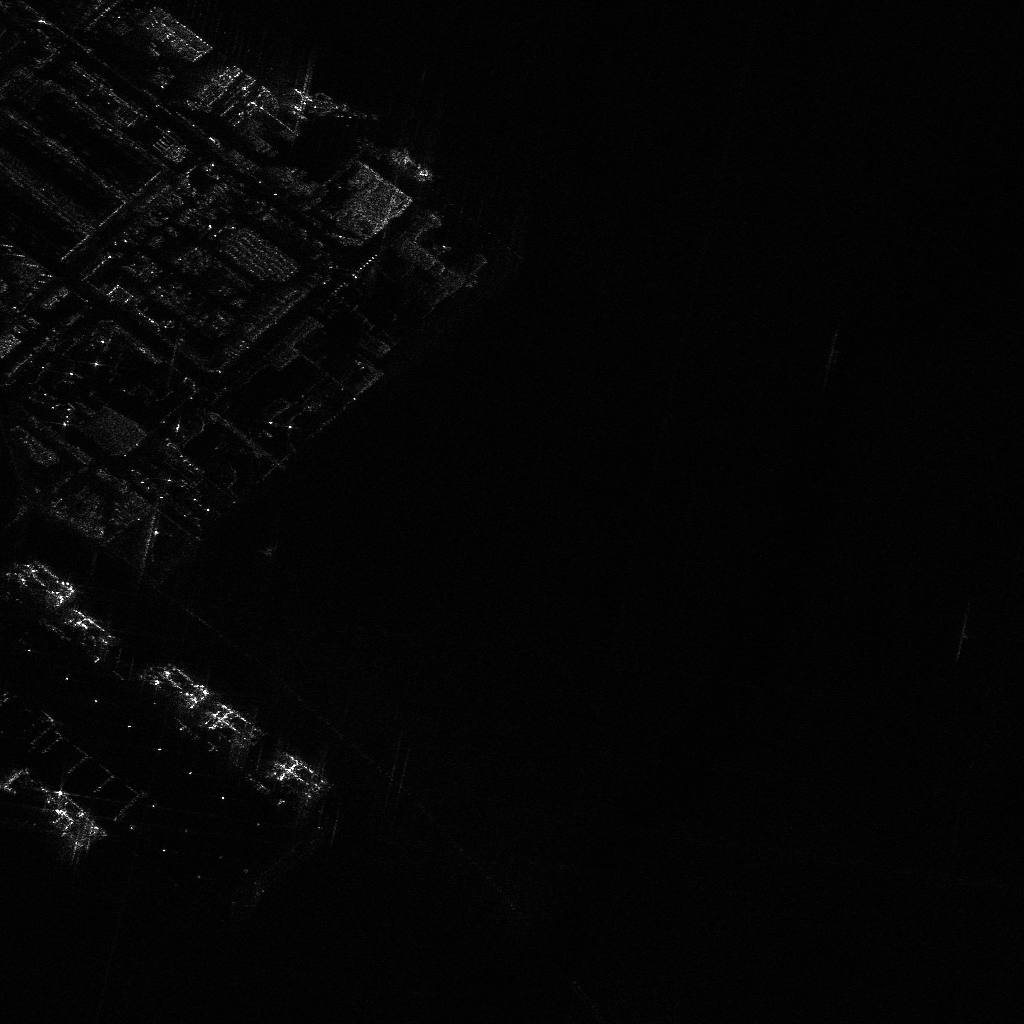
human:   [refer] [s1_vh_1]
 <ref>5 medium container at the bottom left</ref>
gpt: <box>[[4, 78, 10, 79, 41], [2, 79, 9, 81, 41], [20, 70, 24, 71, 41], [27, 74, 31, 75, 41], [26, 75, 31, 76, 41]]</box>

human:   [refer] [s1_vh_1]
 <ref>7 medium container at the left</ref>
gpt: <box>[[2, 55, 7, 56, 41], [1, 56, 6, 57, 41], [6, 60, 11, 61, 41], [5, 61, 10, 62, 41], [15, 65, 20, 66, 41], [14, 66, 19, 67, 41], [20, 69, 25, 70, 41]]</box>

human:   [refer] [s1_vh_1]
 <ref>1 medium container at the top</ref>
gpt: <box>[[37, 15, 42, 17, 39]]</box>